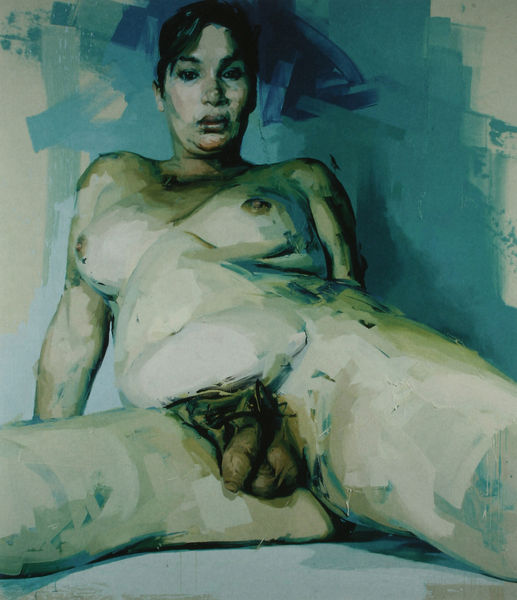
Titel: Passage
Künstler: Jenny Saville
Standort: London
Institution: The Saatchi Gallery
Schlagwörter: akt, blau, haut, körper, mann, nackt, weiß, brust, busen, frau, haar, türkis, blick, wand, arme, portrait, porträt, pose, lippen, brüste, liegen, modell, modern, junge, geschlecht, liegend, aufstützen, penis, sex, zwitter, hoden, eichel, geschlechtsteile, absurd, hodensack, porno, genitalen, geschlechtsteil, hermaphrodit, hermaprodit, intersexuell, obszön, pornografisch, schamlos, trans, transsexuell, transsexulle, transvestit, zweigeschlechtlich